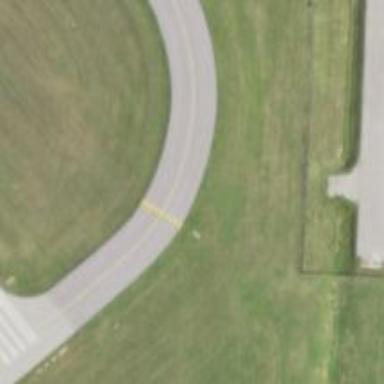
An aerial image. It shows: Image of taxiway at airport.